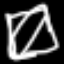
Label: square